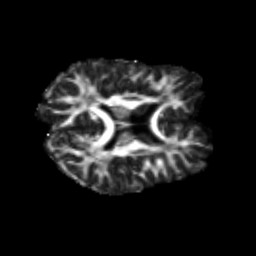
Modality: FA
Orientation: axial
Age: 29
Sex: male
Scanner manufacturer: siemens
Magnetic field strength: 3 T
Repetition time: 3.5 s
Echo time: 0.125 s